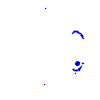
Particle: kaon